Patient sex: M
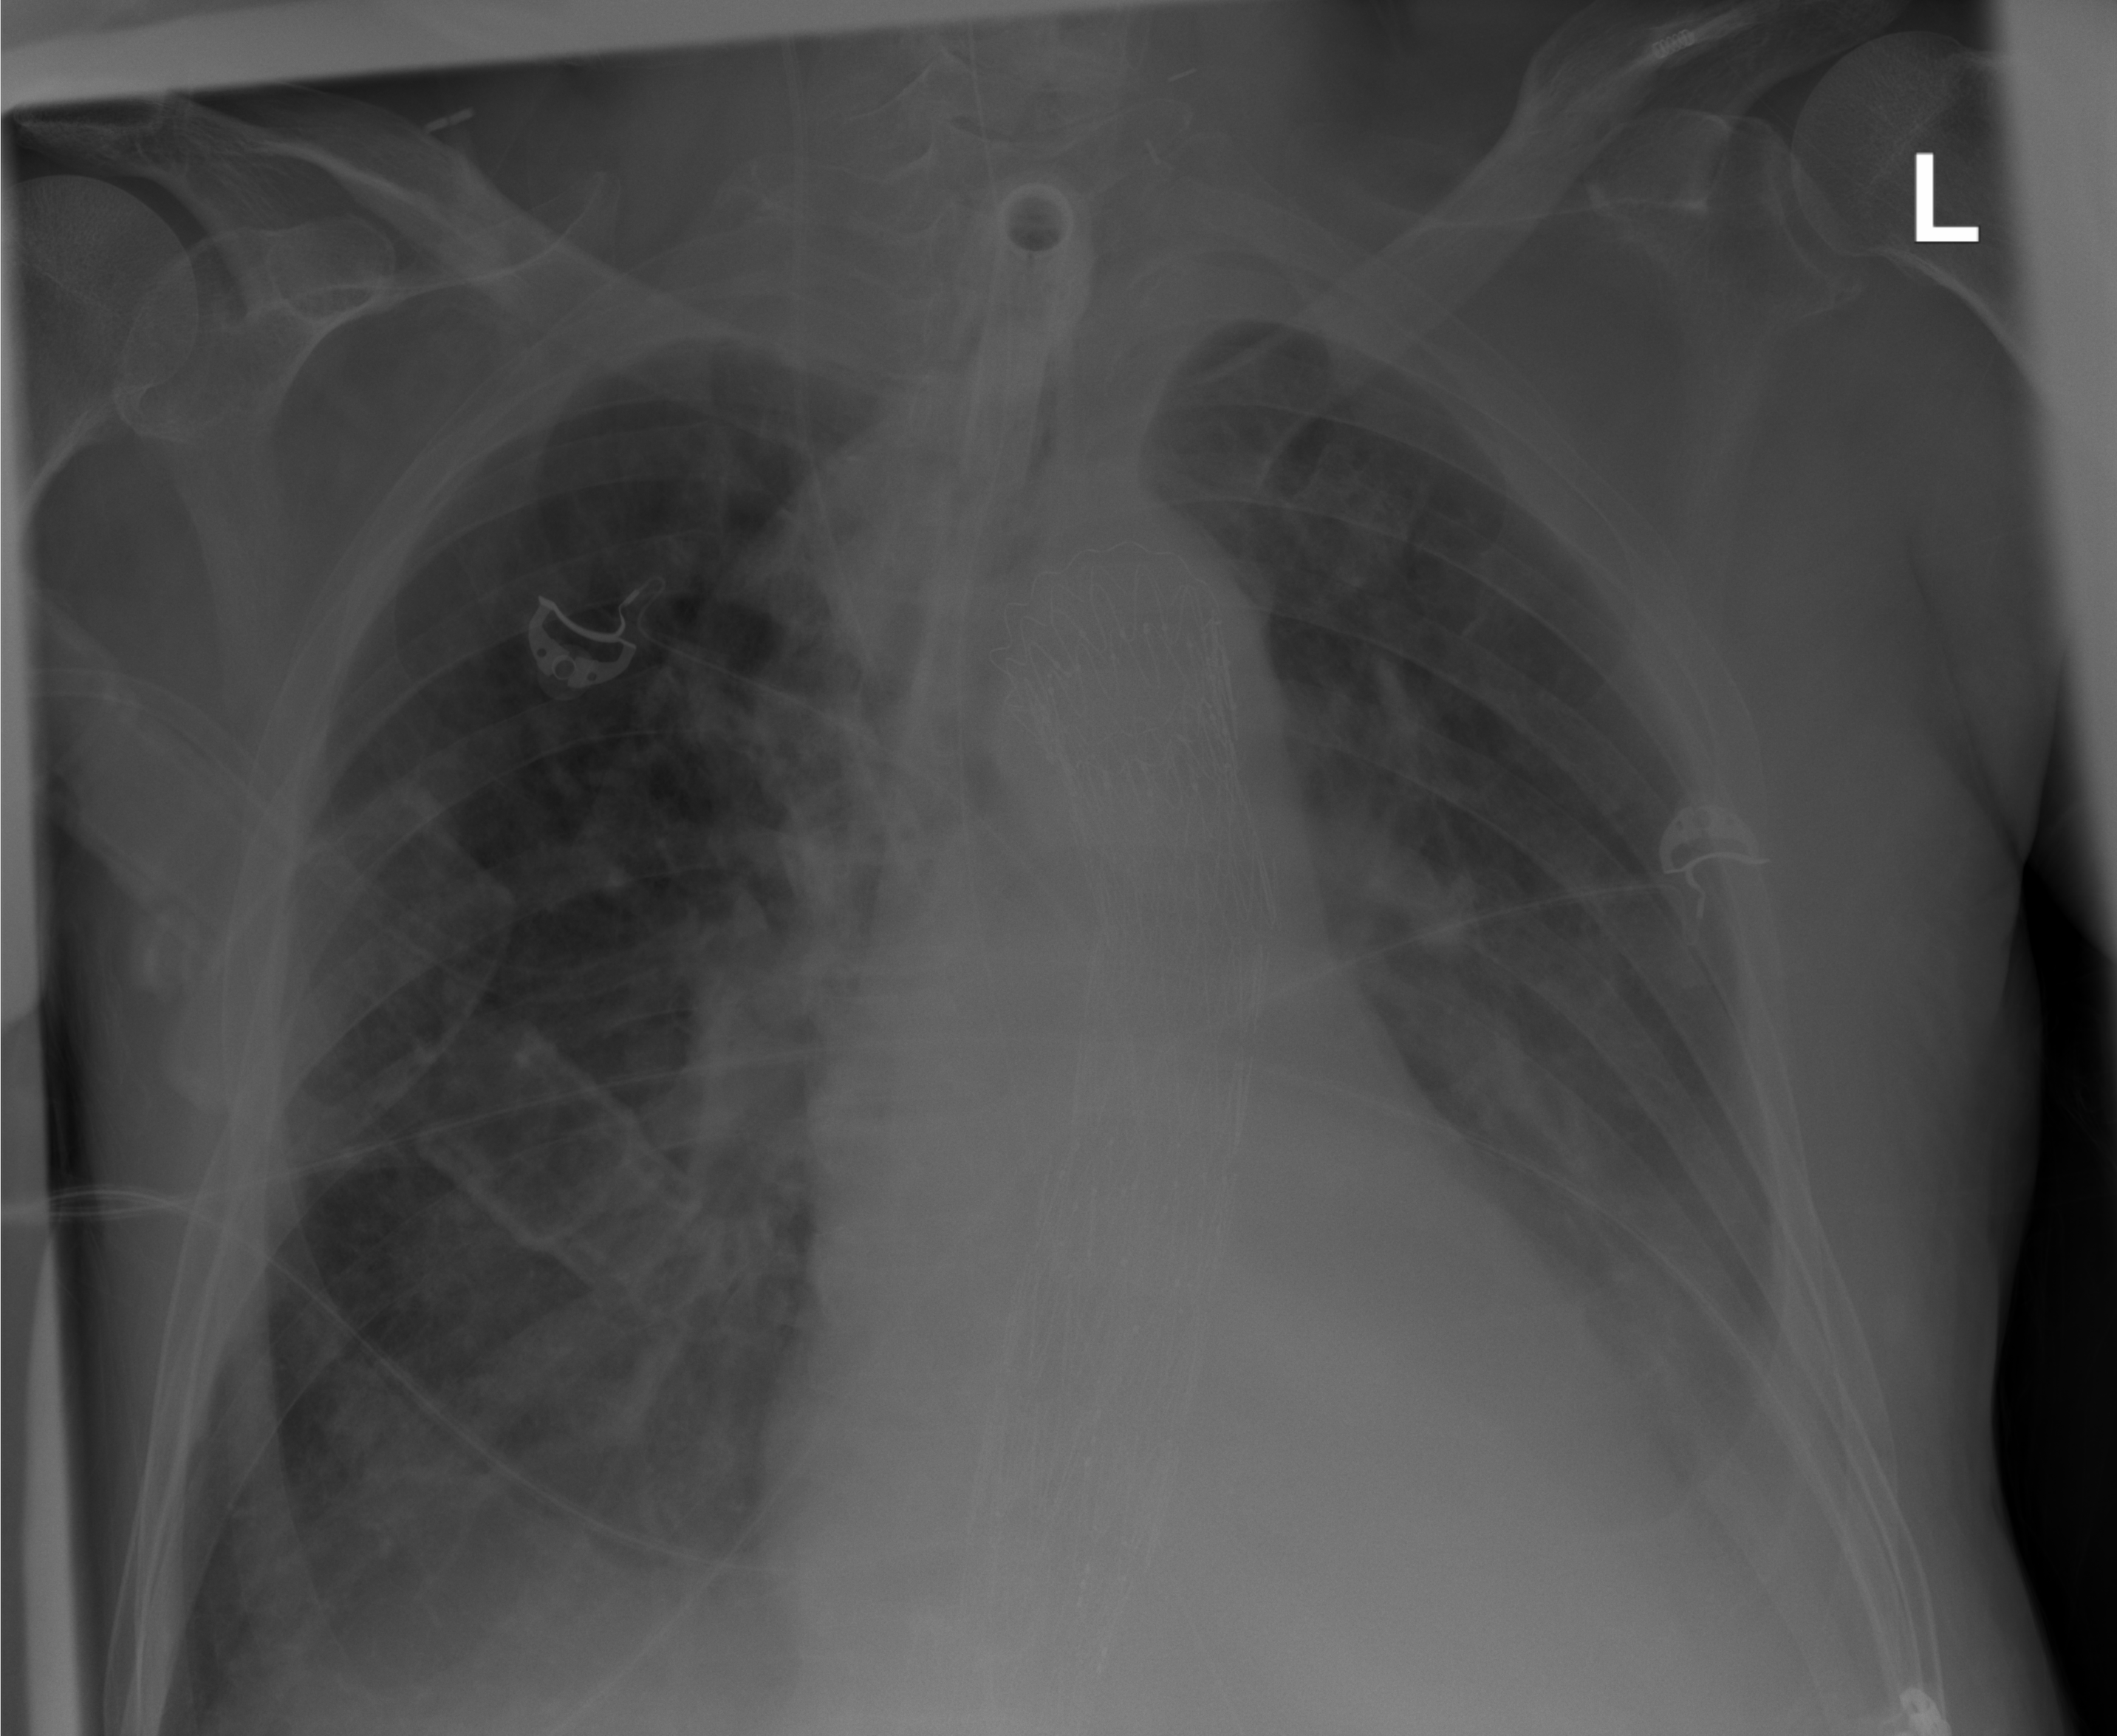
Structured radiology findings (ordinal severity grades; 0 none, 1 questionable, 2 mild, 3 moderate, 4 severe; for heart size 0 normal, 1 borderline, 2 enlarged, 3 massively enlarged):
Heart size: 1
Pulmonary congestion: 2
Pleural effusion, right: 1
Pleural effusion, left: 2
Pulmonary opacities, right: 2
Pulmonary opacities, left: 2
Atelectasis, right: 2
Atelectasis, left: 2